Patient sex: M
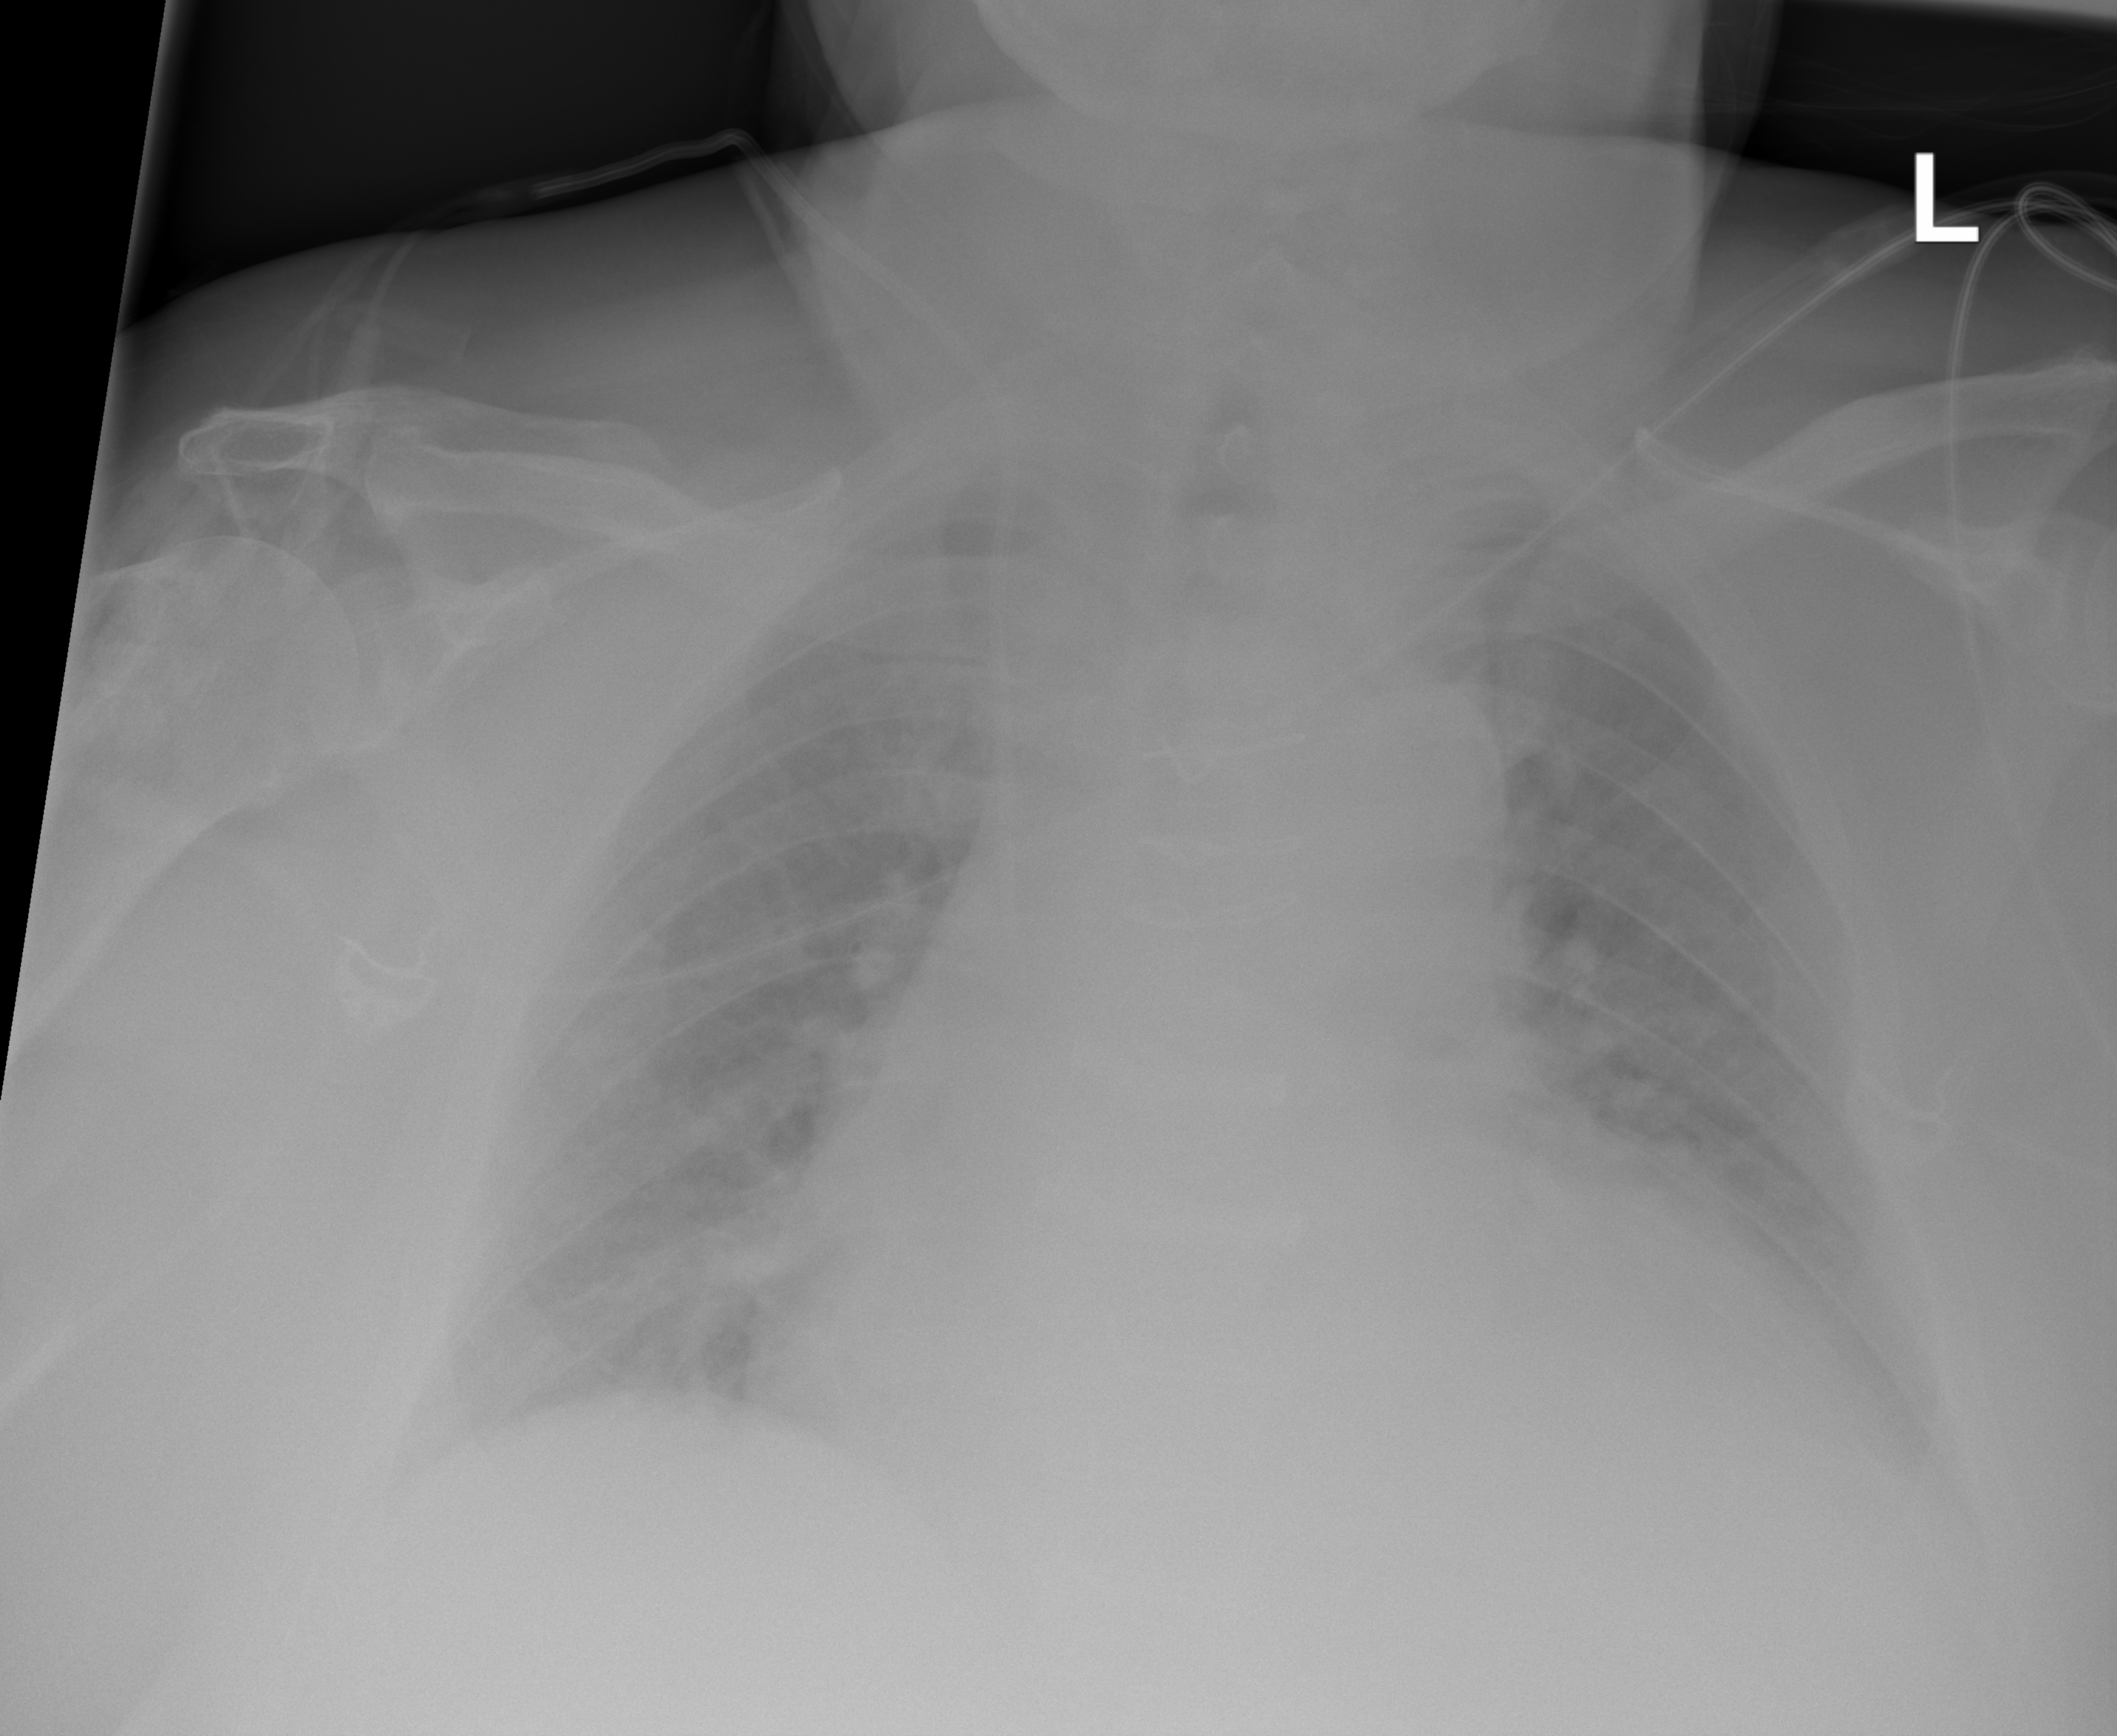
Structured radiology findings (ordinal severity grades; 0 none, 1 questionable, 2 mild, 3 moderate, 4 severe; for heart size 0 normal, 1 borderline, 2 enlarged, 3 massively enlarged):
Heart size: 3
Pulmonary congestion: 0
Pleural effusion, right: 0
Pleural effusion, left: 0
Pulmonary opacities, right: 2
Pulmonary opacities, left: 2
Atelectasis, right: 0
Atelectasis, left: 0